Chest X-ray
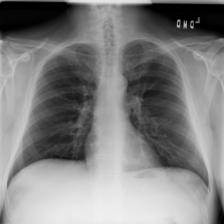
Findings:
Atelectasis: negative
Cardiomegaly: negative
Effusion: negative
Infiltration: negative
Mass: negative
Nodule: positive
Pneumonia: negative
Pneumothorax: negative
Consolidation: negative
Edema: negative
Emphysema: negative
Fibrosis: negative
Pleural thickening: negative
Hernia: negative